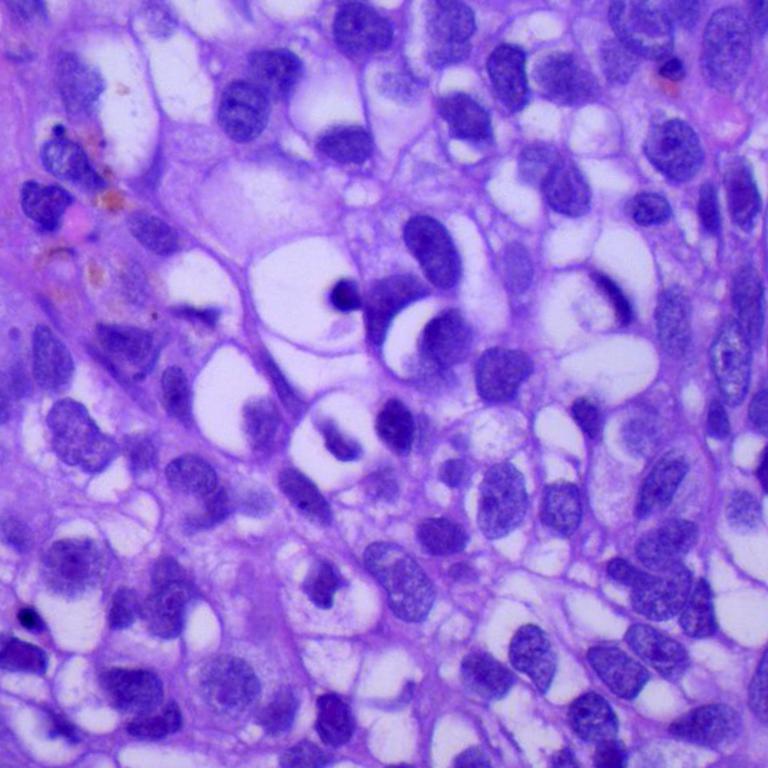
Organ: lung
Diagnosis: squamous carcinomas